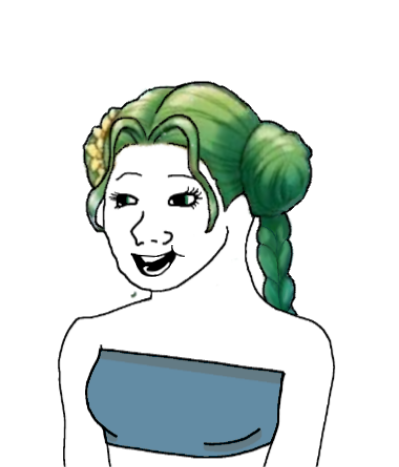
Label: 5_Trad_Wife